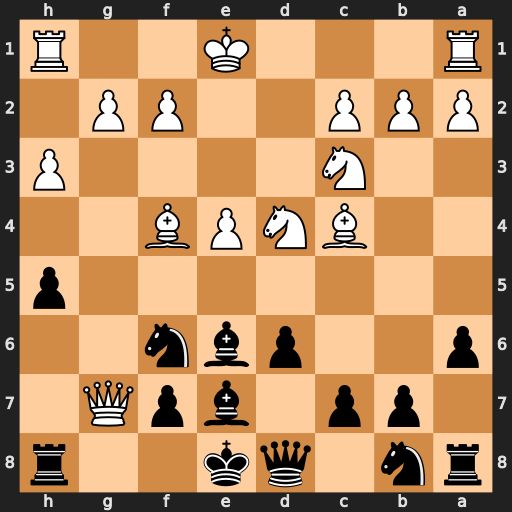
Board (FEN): rn1qk2r/1pp1bpQ1/p2pbn2/7p/2BNPB2/2N4P/PPP2PP1/R3K2R
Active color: b
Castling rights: KQkq
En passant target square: -
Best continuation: Rg8 Nxe6 fxe6 Qxg8+ Nxg8